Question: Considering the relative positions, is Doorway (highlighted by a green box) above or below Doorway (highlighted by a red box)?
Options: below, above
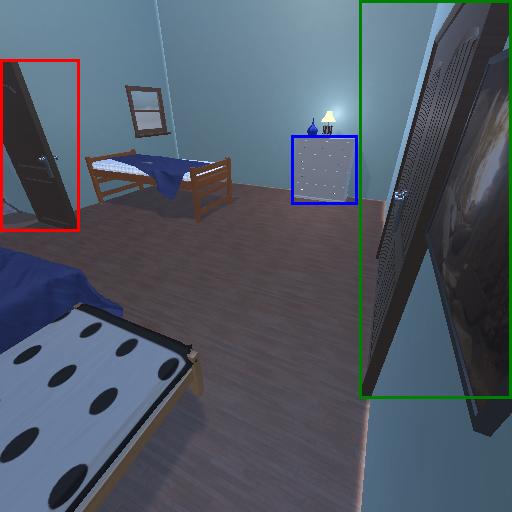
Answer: below